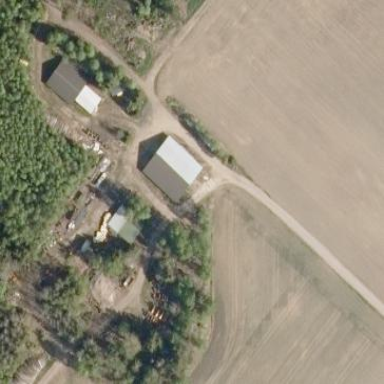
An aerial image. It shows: Farmyard area.